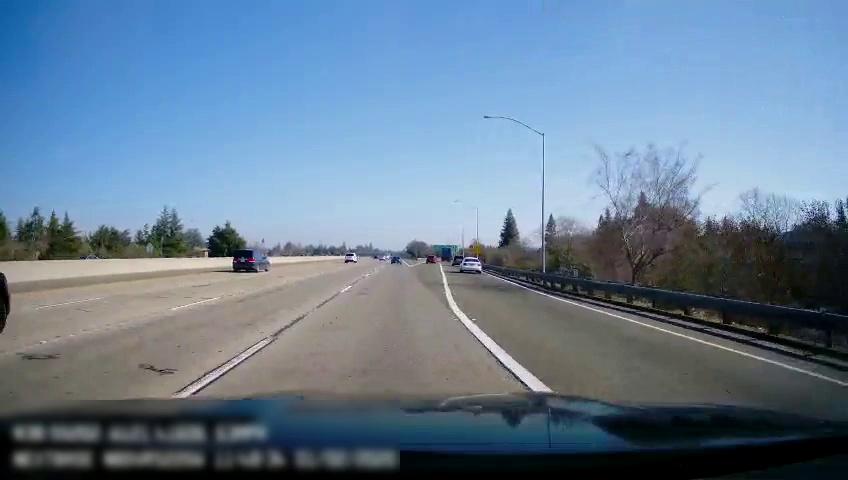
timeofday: Day
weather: Sunny
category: Drivable Space
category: Vehicles | Car
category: Vehicles | SUV
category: Vehicles | SUV
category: Vehicles | SUV
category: Vehicles | SUV
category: Vehicles | SUV
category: Vehicles | Truck
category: Lanes | Alternate Lane
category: Lanes | Alternate Lane
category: Lanes | Alternate Lane
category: Lanes | Alternate Lane
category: Lanes | Alternate Lane
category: Lanes | Alternate Lane
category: Lanes | Current Lane
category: Lanes | Alternate Lane